Question: I'm trying to invisible an image when it is clicked by storing images from drawable into integer array using adapter list view, but I'm unable to get it. This is the code I'm using:
When i click on an image it should get invisible.I am storing images in int array and applying setVisibilty invisible but its not working.i want an image to be displayed in centre of screen and the one which is clicked should get invisible.i am trying to store images in an integer array and setting it up in adapter list.i am calling this function
> imageIDs[position].setVisible(false);
'''
Integer[] imageIDs = {
R.drawable.c2,
R.drawable.c3,
R.drawable.c4,
R.drawable.c5,
R.drawable.c6,
R.drawable.c7,
R.drawable.c8
};
@Override
protected void onCreate(Bundle savedInstanceState) {
super.onCreate(savedInstanceState);
setContentView(R.layout.activity_main);
// Note that Gallery view is deprecated in Android 4.1---
Gallery gallery = (Gallery) findViewById(R.id.gallery1);
//Adapter list
gallery.setAdapter(new ImageAdapter(this));
gallery.setOnItemClickListener(new OnItemClickListener() {
//onclick event
public void onItemClick(AdapterView<?> parent, View v, int position,long id)
{//displaying image clicked i am trying to invisible this pic when click
Toast.makeText(getBaseContext(),"pic" + (position + 1) + " selected",//dispplpaying msg
Toast.LENGTH_SHORT).show();
//imageIDs[position].setVisible(false);
// display the images selected
ImageView imageView = (ImageView) findViewById(R.id.image1);
imageView.setImageResource(imageIDs[position]);
//setting image on screen from using xml
}
});
}
public class ImageAdapter extends BaseAdapter {
private Context context;
private int itemBackground;
public ImageAdapter(Context c)
{
context = c;
// sets a grey background; wraps around the images
TypedArray a =obtainStyledAttributes(R.styleable.MyGallery);
itemBackground = a.getResourceId(R.styleable.MyGallery_android_galleryItemBackground, 0);
a.recycle();
}
// returns the number of images
public int getCount() {
return imageIDs.length;
}
// returns the ID of an item
public Object getItem(int position) {
return position;
}
// returns the ID of an item
public long getItemId(int position) {
return position;
}
// returns an ImageView view
public View getView(int position, View convertView, ViewGroup parent) {
ImageView imageView = new ImageView(context);
//imageIDs[position].setVisible(false);
//i am trying it here but its not working
imageView.setImageResource(imageIDs[position]);
imageView.setLayoutParams(new Gallery.LayoutParams(100, 100));
imageView.setBackgroundResource(itemBackground);
return imageView;
}
}
}
'''

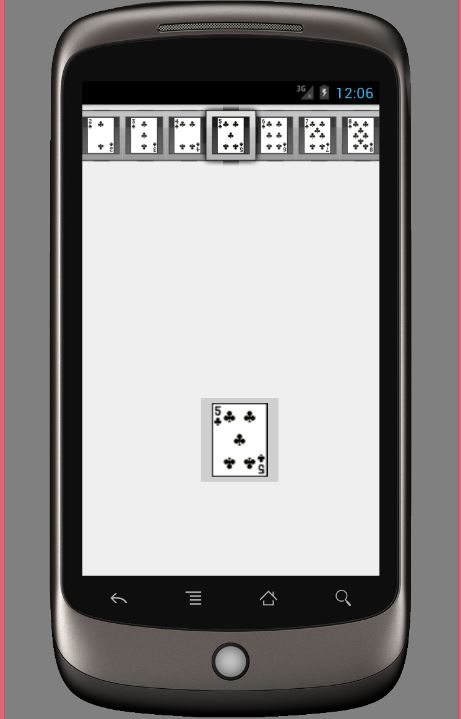
Answer: I'm assuming you're trying to use this code:
'''
//imageIDs[position].setVisible(false);
'''
If so then what you're doing is calling setVisible on an Integer, which does not have that method. What you need to do is get a reference to the ImageView in which the image is being displayed and then call setVisibility(View.INVISIBLE) or setVisibility(View.GONE) on it.
Also it seems like you're trying to set the image to invisible but then you go and put the same resource back into the ImageView so I'm not sure what you're trying to do there.